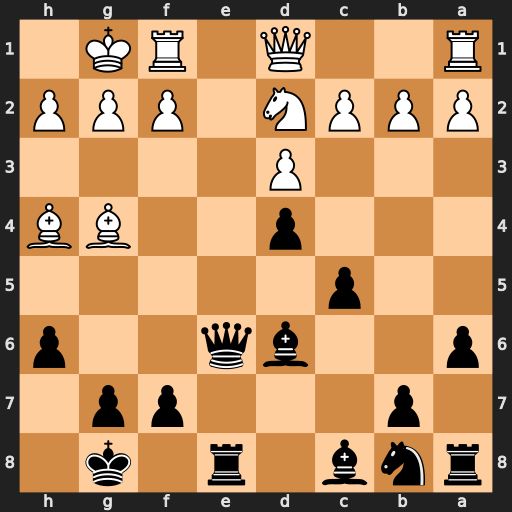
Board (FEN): rnb1r1k1/1p3pp1/p2bq2p/2p5/3p2BB/3P4/PPPN1PPP/R2Q1RK1
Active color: b
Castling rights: -
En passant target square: -
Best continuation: Qxg4 Qxg4 Bxg4